Question: Count the number of objects in the diagram.
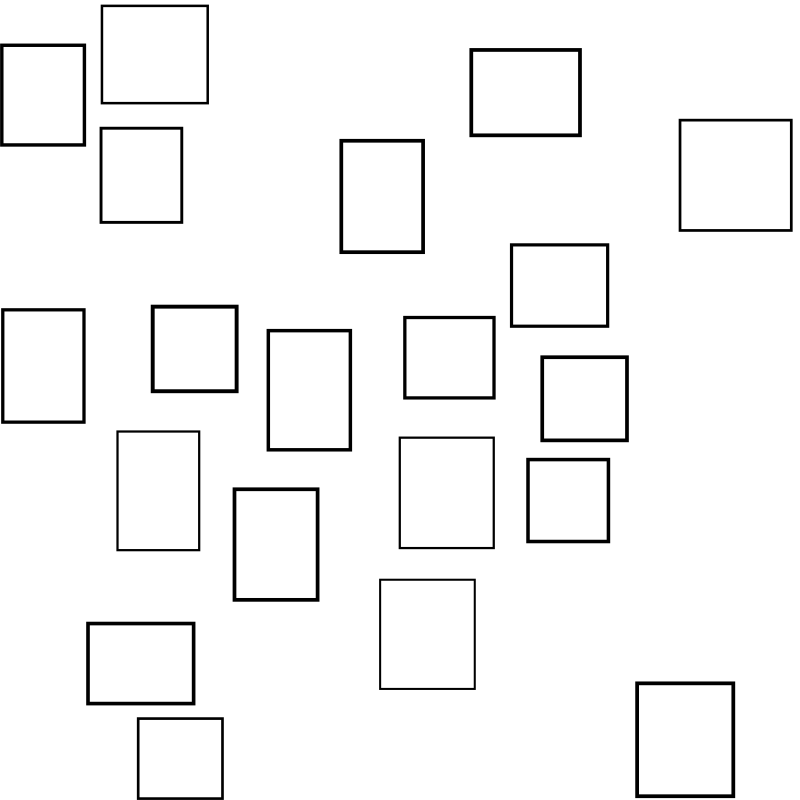
Answer: 20